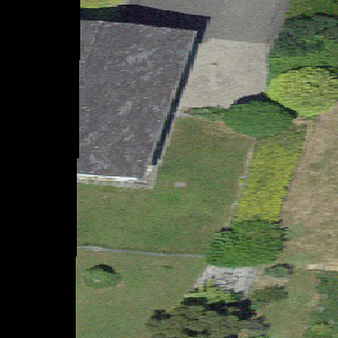
Label: other